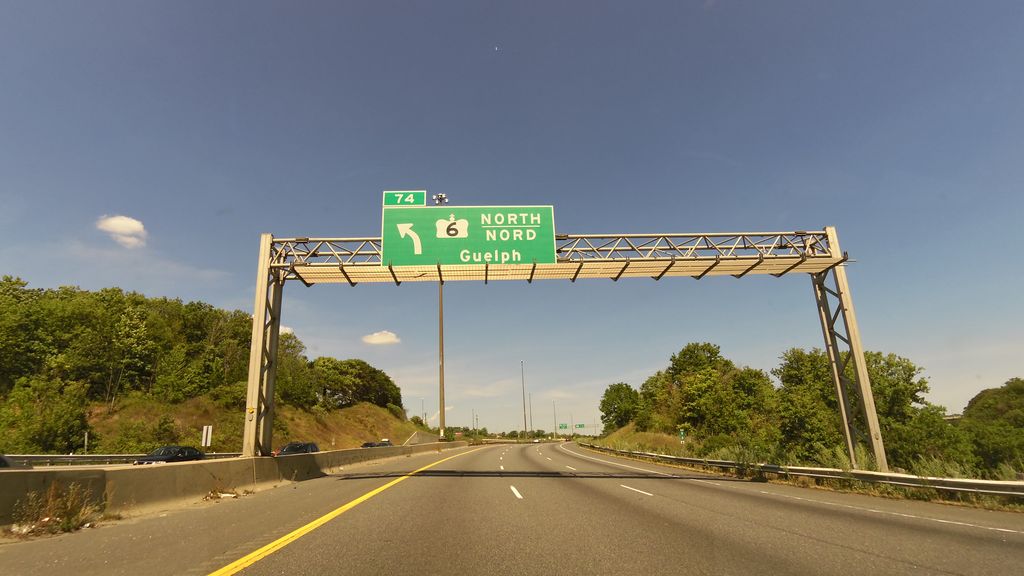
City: hamilton